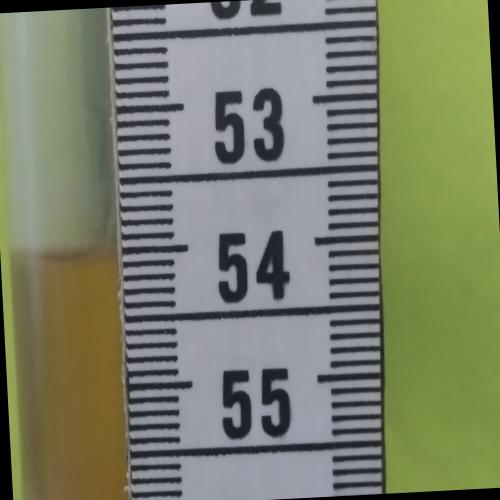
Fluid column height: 54.0 cm